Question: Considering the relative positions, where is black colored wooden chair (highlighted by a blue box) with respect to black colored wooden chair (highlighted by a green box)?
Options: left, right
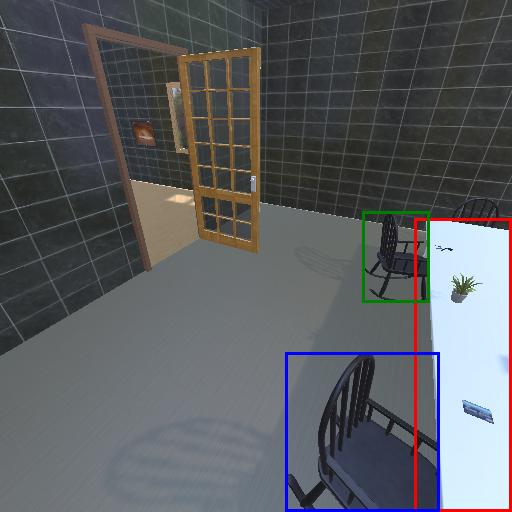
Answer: left